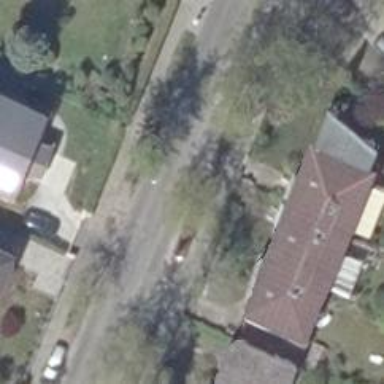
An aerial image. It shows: Avenue of deciduous broadleaved trees.